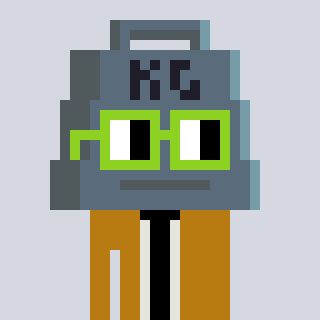
a pixel art character with square light green glasses, a weight-shaped head and a gold-colored body on a cool background